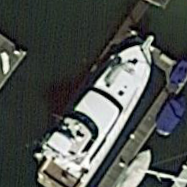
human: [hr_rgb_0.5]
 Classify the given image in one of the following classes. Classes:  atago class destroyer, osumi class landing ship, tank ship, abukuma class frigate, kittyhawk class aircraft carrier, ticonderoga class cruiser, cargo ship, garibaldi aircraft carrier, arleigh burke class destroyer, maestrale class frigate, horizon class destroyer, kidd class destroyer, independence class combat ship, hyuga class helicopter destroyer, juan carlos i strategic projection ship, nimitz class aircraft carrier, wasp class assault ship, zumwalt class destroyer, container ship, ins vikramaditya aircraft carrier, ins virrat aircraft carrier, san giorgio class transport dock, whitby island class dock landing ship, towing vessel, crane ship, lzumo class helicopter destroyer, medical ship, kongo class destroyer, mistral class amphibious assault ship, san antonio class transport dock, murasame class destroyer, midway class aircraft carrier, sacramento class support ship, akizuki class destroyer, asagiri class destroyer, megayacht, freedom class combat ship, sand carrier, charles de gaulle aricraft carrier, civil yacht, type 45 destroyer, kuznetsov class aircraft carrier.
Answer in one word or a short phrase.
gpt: Civil yacht